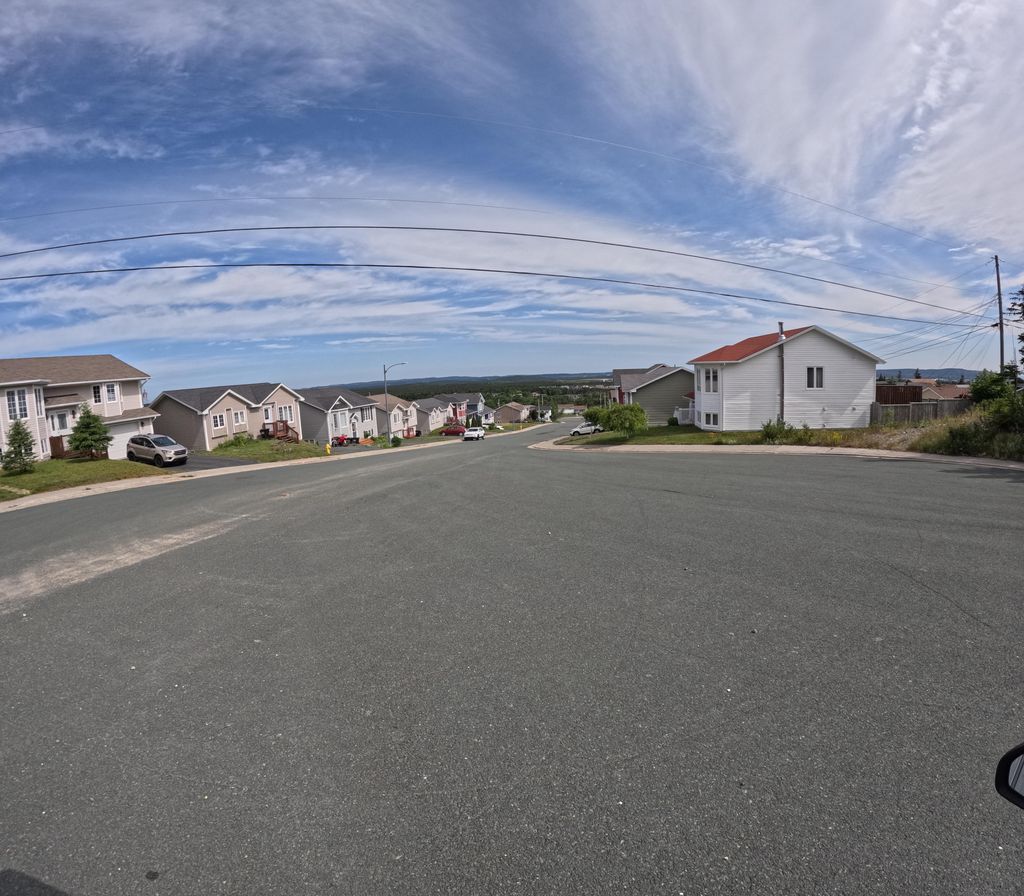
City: st_johns